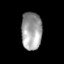
Tissue: skin
Cell type: Endothelial cells
Senescence score: 0.2735
Nuclear area (px): 764
Mean DAPI intensity: 158.259